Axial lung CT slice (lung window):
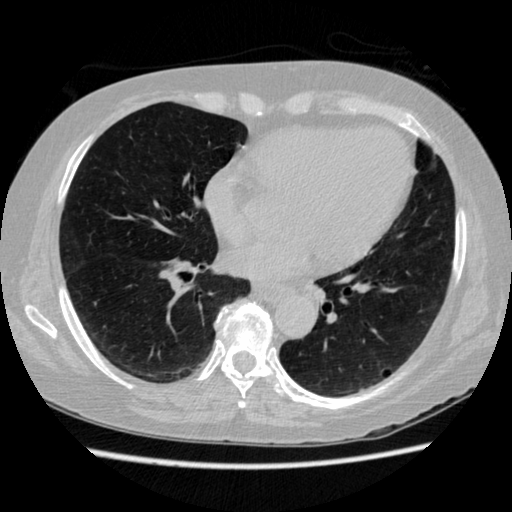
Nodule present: no